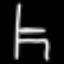
Label: chair